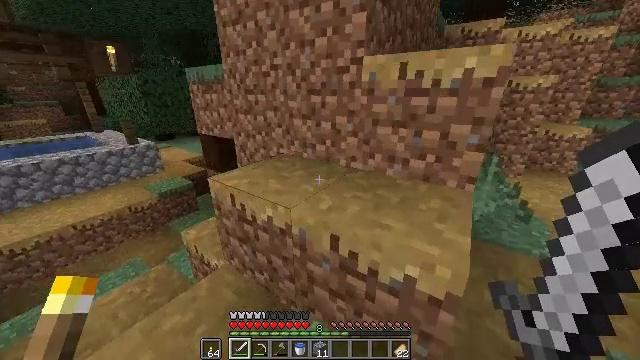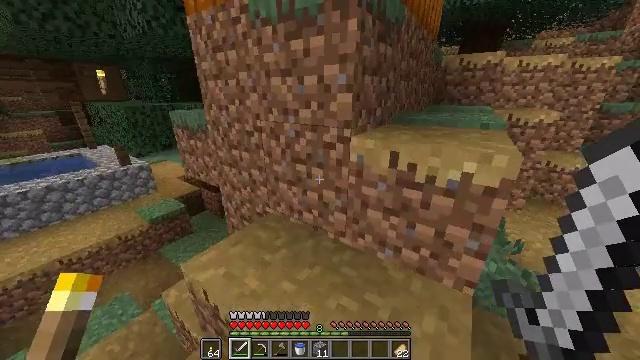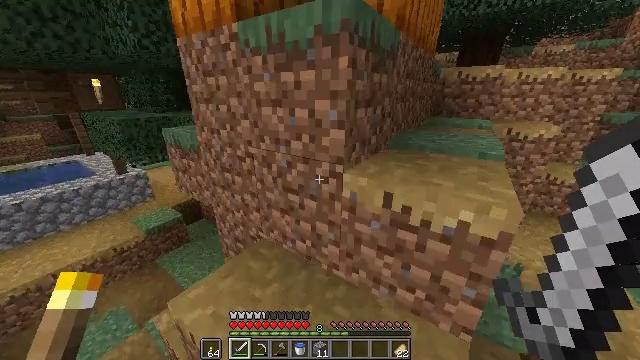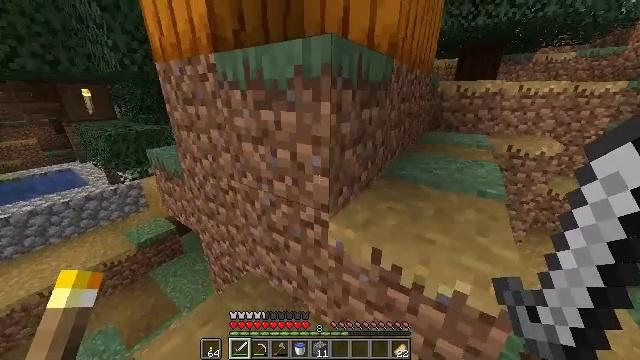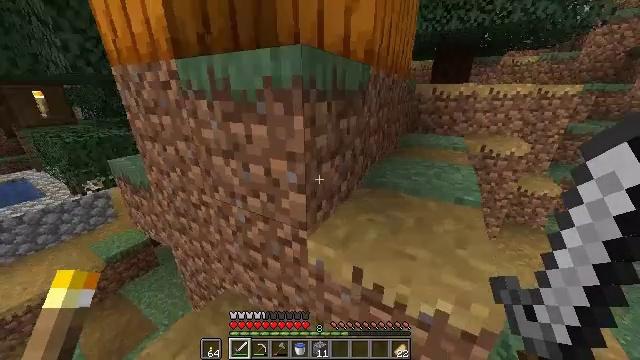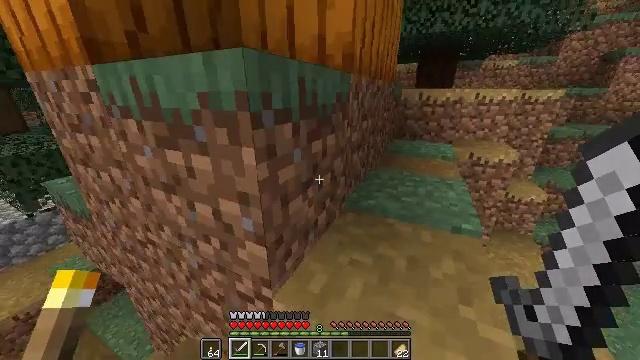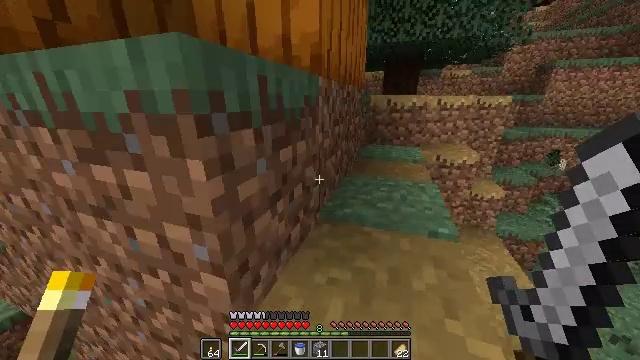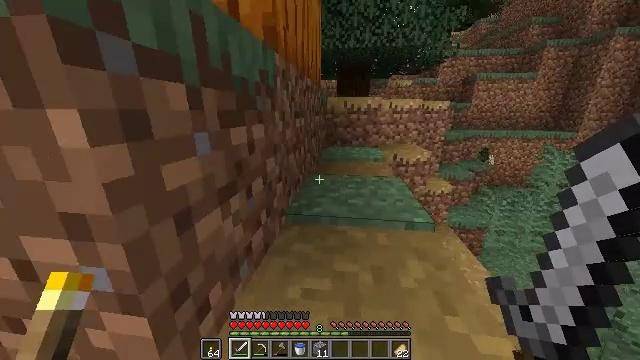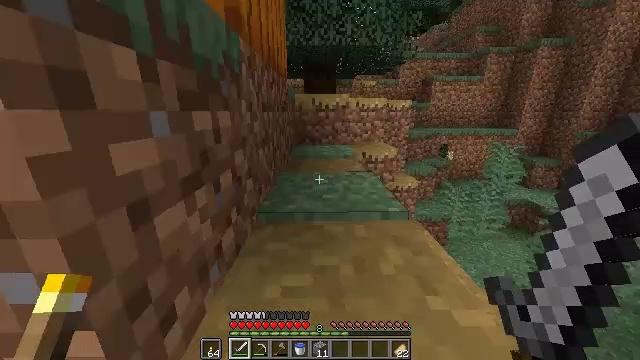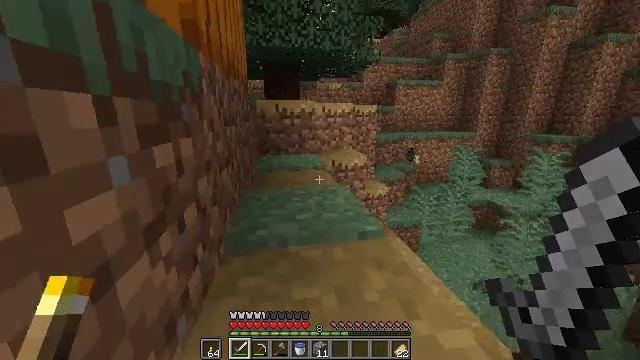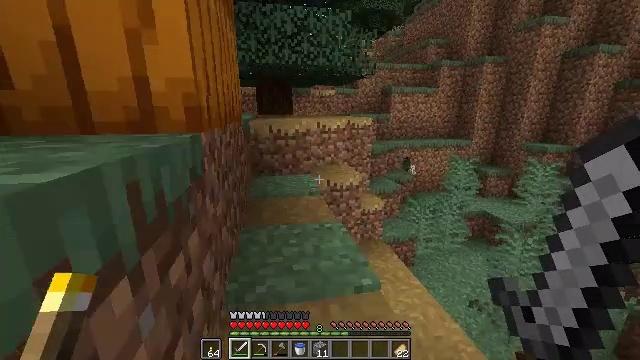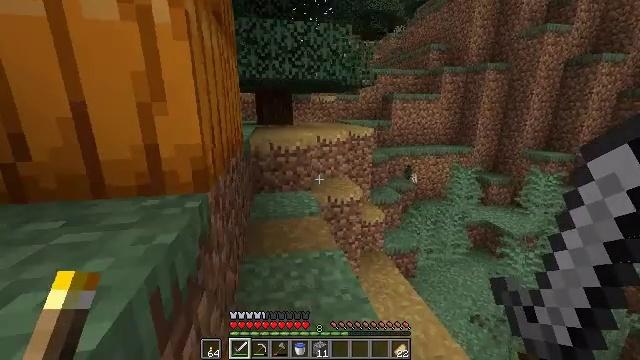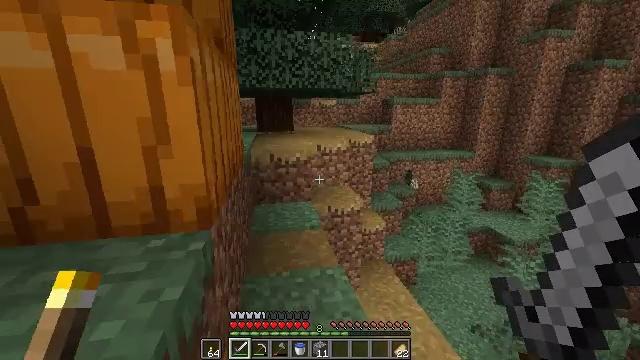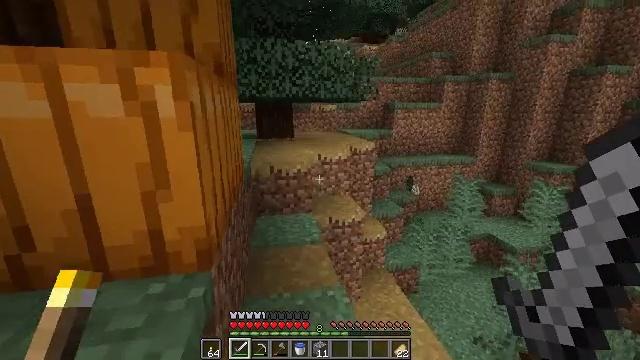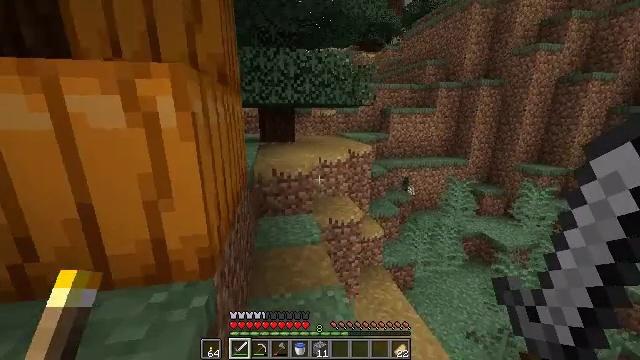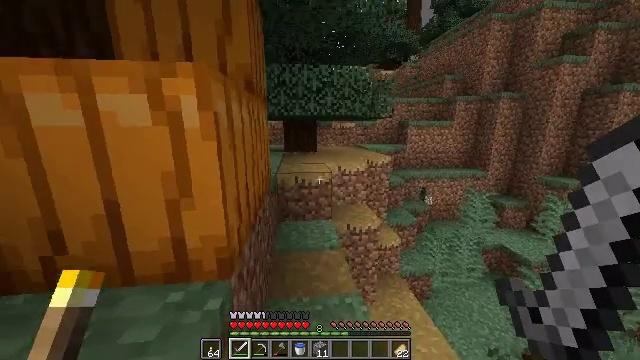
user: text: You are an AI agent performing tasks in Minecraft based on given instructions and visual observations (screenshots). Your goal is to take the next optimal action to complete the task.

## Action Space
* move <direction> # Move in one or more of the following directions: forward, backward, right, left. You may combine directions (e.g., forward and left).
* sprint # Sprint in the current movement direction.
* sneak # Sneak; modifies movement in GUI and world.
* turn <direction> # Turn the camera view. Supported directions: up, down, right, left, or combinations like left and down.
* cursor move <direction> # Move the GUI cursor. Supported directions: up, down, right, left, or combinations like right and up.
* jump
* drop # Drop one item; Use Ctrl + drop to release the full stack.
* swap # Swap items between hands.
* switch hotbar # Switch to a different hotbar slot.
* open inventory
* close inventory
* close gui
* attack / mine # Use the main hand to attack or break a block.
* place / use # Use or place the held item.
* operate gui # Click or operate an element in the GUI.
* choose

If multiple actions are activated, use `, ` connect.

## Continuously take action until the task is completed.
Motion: motion action
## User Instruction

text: Punch the spruce leaves to get saplings.
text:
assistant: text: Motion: move forward and move right, sprint, jump
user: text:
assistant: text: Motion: move forward and move right, sprint, jump
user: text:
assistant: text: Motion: move forward and move right, sprint
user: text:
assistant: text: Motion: move forward, sprint, turn right
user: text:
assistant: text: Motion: move forward, sprint, turn right
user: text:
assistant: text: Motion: move forward, sprint, turn right and up
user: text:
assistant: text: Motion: move forward, sprint, turn right and up
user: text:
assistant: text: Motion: move forward, sprint, turn right
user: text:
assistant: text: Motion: move forward, sprint, turn right and up, jump
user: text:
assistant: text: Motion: move forward, sprint, turn right, jump
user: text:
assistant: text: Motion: move forward, sprint, jump
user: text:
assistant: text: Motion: move forward, sprint, jump
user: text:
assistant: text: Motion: move forward, sprint, jump
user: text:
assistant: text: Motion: move forward, sprint
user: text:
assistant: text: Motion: move forward, sprint, turn left and up
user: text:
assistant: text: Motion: move forward, sprint, turn left and up
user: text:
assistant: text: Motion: move forward, sprint, turn left and up
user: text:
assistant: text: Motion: move forward, sprint, turn left and up
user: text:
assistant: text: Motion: move forward, sprint, turn left and up
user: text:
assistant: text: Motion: move forward, sprint, turn left and up
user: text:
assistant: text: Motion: move forward, sprint
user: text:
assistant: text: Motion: move forward, sprint
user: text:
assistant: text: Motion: move forward, sprint, turn right and up
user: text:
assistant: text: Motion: move forward, sprint, turn right
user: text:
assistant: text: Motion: move forward, sprint
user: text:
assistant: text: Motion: move forward, sprint
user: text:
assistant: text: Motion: move forward, sprint
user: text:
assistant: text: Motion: move forward, sprint
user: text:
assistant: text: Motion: move forward, sprint, jump
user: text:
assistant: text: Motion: move forward, sprint, turn left and down, jump